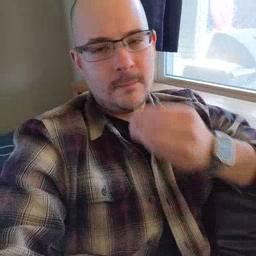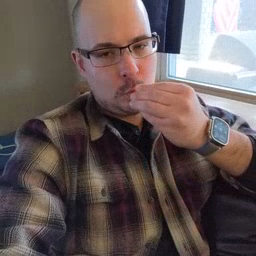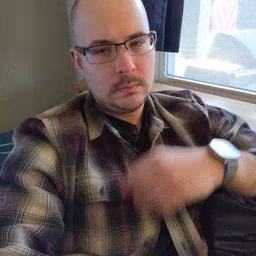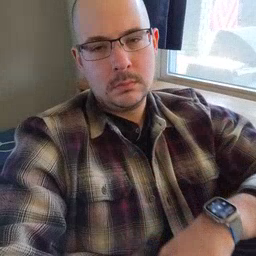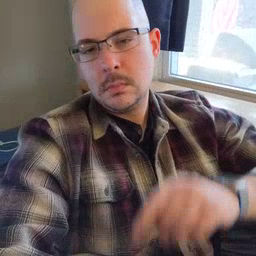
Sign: food